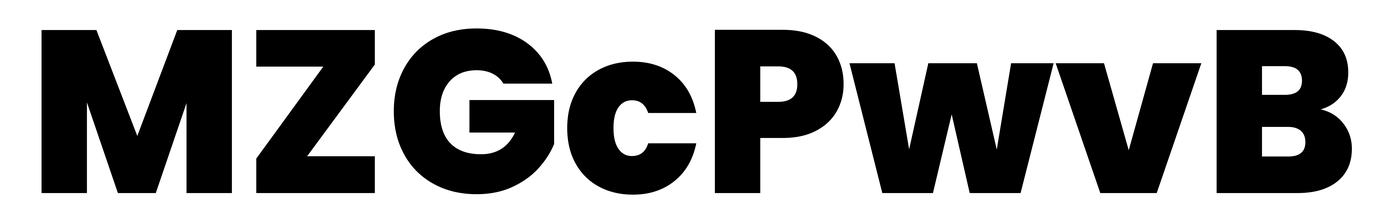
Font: Poppins-ExtraBold